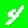
Digit: 4